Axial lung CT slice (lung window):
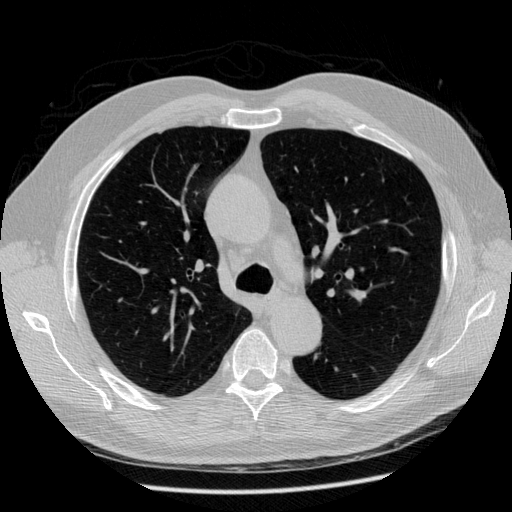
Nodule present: no